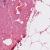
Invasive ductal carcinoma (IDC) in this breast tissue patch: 0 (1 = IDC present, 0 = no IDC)